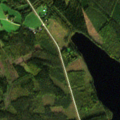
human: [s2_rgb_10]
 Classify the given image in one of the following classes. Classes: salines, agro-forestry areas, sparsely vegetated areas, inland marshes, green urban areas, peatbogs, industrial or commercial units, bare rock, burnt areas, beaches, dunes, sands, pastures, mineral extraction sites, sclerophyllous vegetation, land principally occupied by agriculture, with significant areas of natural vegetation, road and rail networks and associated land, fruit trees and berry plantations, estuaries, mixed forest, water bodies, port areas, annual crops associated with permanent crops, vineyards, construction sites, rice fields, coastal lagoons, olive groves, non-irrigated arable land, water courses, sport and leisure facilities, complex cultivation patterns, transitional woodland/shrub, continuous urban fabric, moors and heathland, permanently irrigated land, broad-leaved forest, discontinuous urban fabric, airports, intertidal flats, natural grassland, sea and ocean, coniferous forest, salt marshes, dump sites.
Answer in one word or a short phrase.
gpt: land principally occupied by agriculture, with significant areas of natural vegetation, broad-leaved forest, coniferous forest, mixed forest, transitional woodland/shrub, water bodies